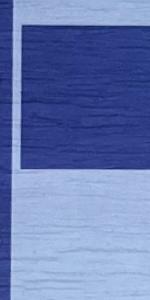
Label: Empty